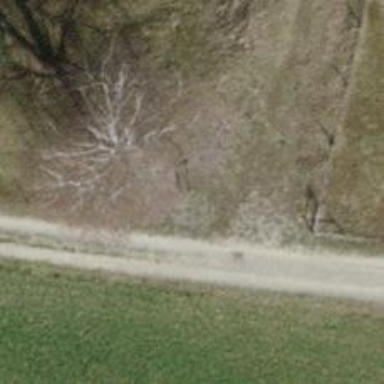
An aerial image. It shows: Brown bench in the vicinity.